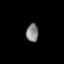
Tissue: lung
Cell type: Endothelial cells
Senescence score: 0.5985
Nuclear area (px): 213
Mean DAPI intensity: 134.075